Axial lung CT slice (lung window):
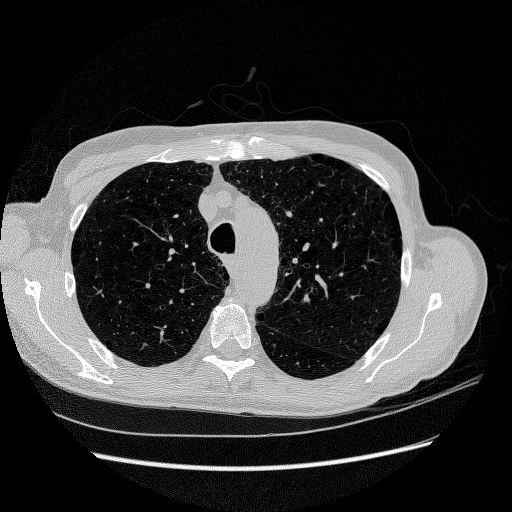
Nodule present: no